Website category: jobs
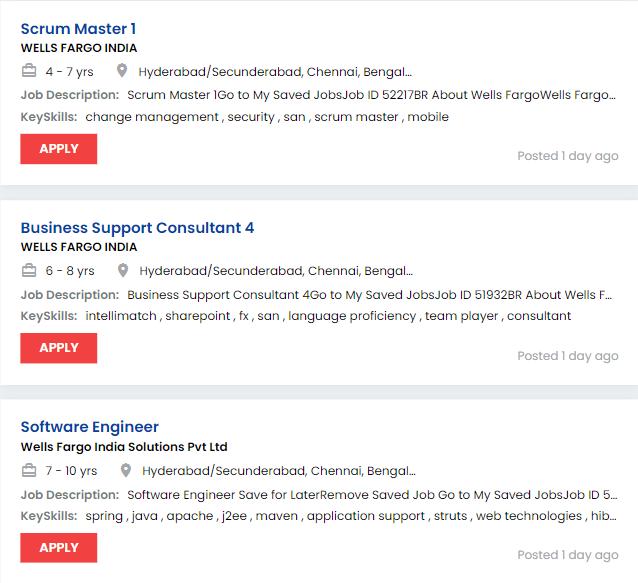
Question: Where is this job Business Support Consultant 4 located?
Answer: Hyderabad/Secunderabad, Chennai, Bengaluru / Bangalore

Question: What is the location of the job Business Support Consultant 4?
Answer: Hyderabad/Secunderabad, Chennai, Bengaluru / Bangalore

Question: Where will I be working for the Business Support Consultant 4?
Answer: Hyderabad/Secunderabad, Chennai, Bengaluru / Bangalore

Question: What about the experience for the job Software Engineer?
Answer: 7 - 10 yrs

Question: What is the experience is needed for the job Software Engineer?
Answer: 7 - 10 yrs

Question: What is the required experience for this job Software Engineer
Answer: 7 - 10 yrs

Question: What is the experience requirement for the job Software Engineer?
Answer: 7 - 10 yrs

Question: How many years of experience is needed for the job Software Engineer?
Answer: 7 - 10 yrs

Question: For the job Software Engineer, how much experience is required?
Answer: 7 - 10 yrs

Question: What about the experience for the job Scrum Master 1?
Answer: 4 - 7 yrs

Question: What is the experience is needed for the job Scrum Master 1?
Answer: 4 - 7 yrs

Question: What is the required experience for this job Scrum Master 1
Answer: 4 - 7 yrs

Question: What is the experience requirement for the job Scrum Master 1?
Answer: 4 - 7 yrs

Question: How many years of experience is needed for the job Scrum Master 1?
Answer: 4 - 7 yrs

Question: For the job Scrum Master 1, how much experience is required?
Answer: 4 - 7 yrs

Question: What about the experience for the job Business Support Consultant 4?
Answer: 6 - 8 yrs

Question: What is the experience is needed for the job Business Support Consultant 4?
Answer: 6 - 8 yrs

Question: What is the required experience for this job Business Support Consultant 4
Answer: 6 - 8 yrs

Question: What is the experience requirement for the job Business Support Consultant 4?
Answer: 6 - 8 yrs

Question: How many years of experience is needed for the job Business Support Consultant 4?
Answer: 6 - 8 yrs

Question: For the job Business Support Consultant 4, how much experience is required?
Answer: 6 - 8 yrs

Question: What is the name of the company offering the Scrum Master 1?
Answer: WELLS FARGO INDIA

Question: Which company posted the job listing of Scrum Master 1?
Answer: WELLS FARGO INDIA

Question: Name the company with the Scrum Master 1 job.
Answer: WELLS FARGO INDIA

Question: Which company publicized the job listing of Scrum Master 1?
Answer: WELLS FARGO INDIA

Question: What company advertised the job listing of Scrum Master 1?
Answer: WELLS FARGO INDIA

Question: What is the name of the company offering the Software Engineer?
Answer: Wells Fargo India Solutions Pvt Ltd

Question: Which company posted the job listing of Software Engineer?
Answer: Wells Fargo India Solutions Pvt Ltd

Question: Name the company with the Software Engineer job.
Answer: Wells Fargo India Solutions Pvt Ltd

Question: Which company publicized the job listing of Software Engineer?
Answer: Wells Fargo India Solutions Pvt Ltd

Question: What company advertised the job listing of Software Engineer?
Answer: Wells Fargo India Solutions Pvt Ltd

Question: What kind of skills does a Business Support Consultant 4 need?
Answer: intellimatch , sharepoint , fx , san , language proficiency , team player , consultant

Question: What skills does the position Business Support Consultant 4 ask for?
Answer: intellimatch , sharepoint , fx , san , language proficiency , team player , consultant

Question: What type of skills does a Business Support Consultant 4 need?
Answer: intellimatch , sharepoint , fx , san , language proficiency , team player , consultant

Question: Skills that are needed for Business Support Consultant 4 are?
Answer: intellimatch , sharepoint , fx , san , language proficiency , team player , consultant

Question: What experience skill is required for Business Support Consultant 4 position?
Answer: intellimatch , sharepoint , fx , san , language proficiency , team player , consultant

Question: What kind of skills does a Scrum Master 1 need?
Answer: change management , security , san , scrum master , mobile

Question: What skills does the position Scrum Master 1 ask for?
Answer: change management , security , san , scrum master , mobile

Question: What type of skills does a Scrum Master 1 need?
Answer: change management , security , san , scrum master , mobile

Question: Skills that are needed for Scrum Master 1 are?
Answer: change management , security , san , scrum master , mobile

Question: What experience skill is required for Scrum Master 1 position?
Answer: change management , security , san , scrum master , mobile

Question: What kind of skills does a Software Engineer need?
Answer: spring , java , apache , j2ee , maven , application support , struts , web technologies , hibernate , software engineer , san , junit , ant , weblogic , infrastructure

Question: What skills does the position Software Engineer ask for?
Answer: spring , java , apache , j2ee , maven , application support , struts , web technologies , hibernate , software engineer , san , junit , ant , weblogic , infrastructure

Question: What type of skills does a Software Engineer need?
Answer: spring , java , apache , j2ee , maven , application support , struts , web technologies , hibernate , software engineer , san , junit , ant , weblogic , infrastructure

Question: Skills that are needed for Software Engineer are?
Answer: spring , java , apache , j2ee , maven , application support , struts , web technologies , hibernate , software engineer , san , junit , ant , weblogic , infrastructure

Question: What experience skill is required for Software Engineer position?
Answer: spring , java , apache , j2ee , maven , application support , struts , web technologies , hibernate , software engineer , san , junit , ant , weblogic , infrastructure